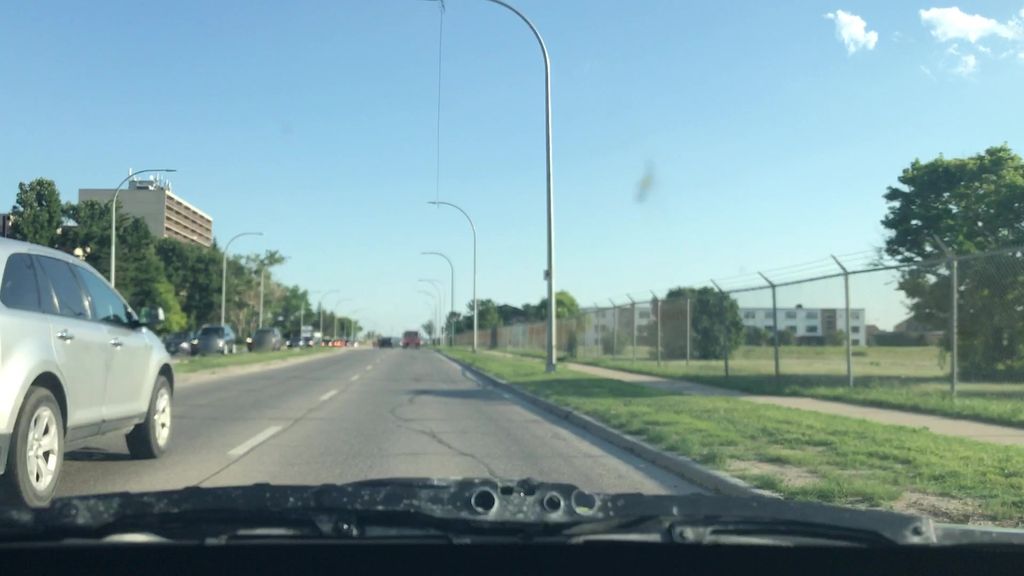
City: winnipeg